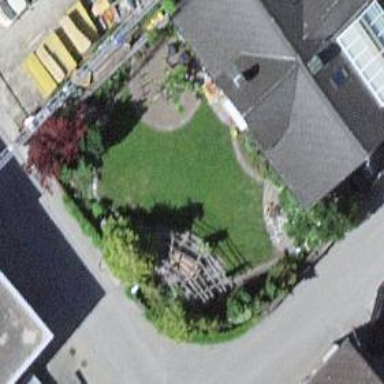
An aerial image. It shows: Outdoor seating area for leisure.